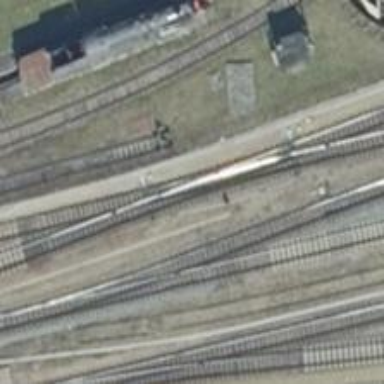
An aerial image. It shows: Railway switch.